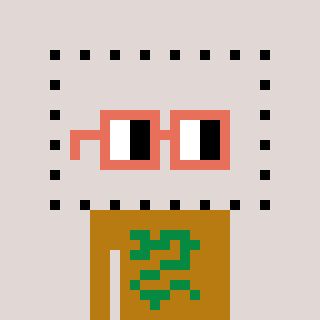
a pixel art character with square orange glasses, a void-shaped head and a gold-colored body on a warm background